Field crop: maize
Growth stage: 2
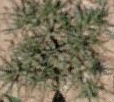
Species: salsola